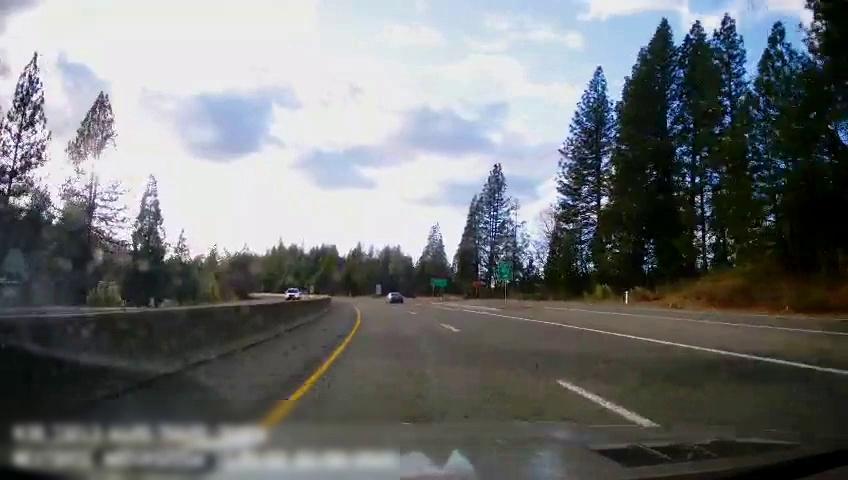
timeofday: Day
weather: Sunny
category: Drivable Space
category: Drivable Space
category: Vehicles | Car
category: Vehicles | Car
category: Lanes | Alternate Lane
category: Lanes | Current Lane
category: Lanes | Alternate Lane
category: Lanes | Alternate Lane
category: Lanes | Alternate Lane
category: Traffic | Signs
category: Traffic | Signs
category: Traffic | Signs